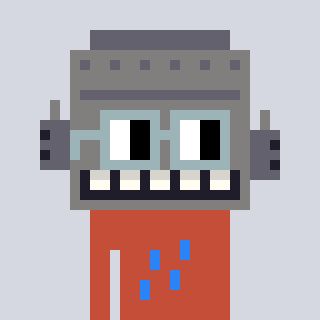
a pixel art character with square dark gray glasses, a robot-shaped head and a rust-colored body on a cool background